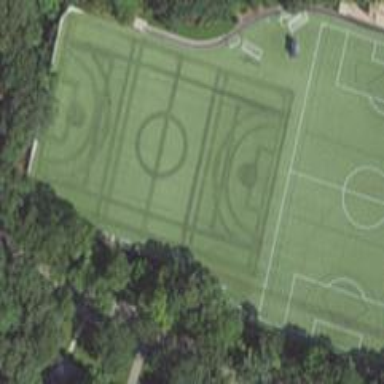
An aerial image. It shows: Multi-sport pitch with artificial turf for leisure land.